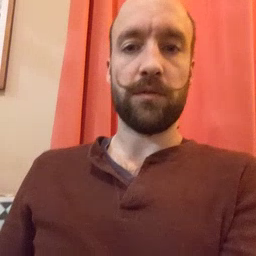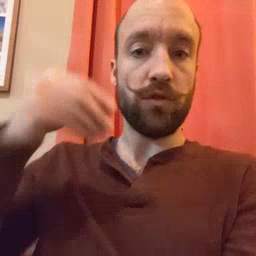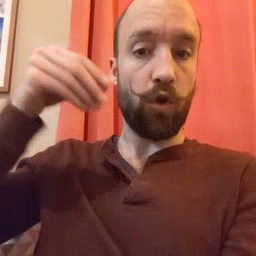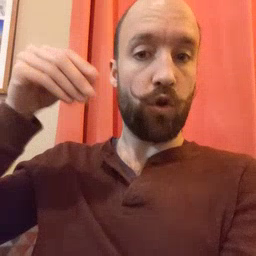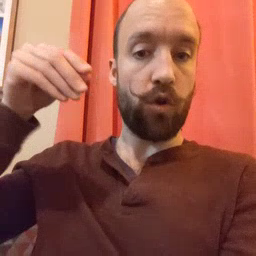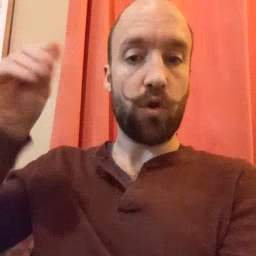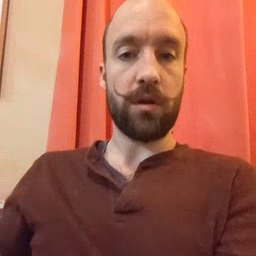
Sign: store